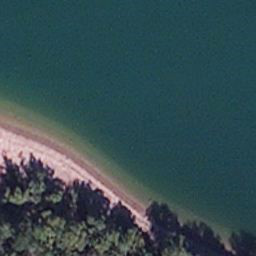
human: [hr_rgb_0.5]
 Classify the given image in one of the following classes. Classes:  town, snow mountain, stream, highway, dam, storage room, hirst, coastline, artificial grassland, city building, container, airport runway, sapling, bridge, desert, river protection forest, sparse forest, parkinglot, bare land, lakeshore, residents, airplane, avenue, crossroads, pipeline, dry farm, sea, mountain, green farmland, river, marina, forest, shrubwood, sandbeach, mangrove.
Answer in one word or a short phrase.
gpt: lakeshore